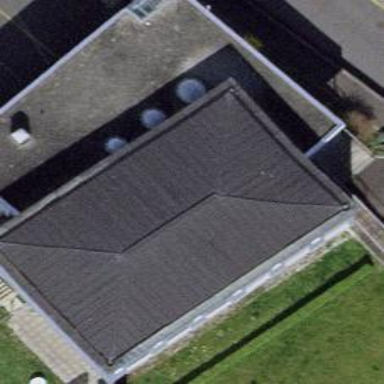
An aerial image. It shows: Place of worship with flat roof.